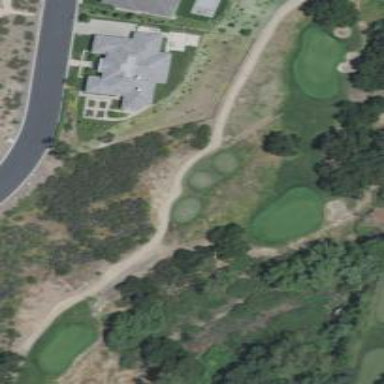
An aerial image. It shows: Path used for both walking and golf.